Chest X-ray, PA view. Patient: 64 years old, sex F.
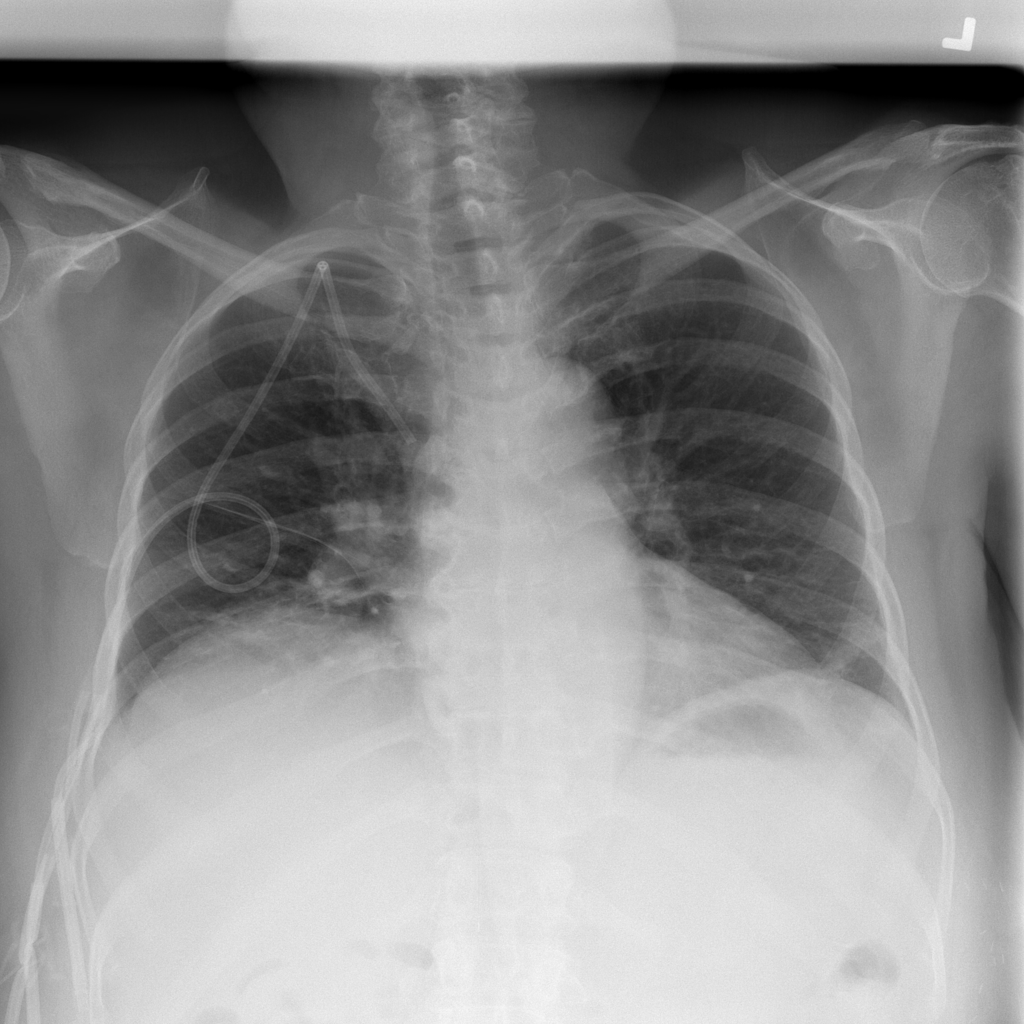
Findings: Atelectasis